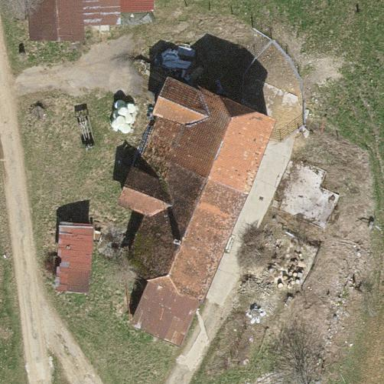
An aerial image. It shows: Farmyard area.